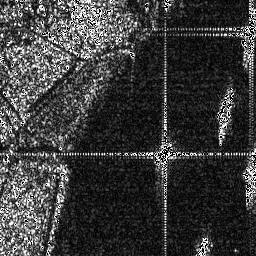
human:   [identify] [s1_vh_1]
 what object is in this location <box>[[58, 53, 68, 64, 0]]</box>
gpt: <ref>1 medium ship at the center</ref>

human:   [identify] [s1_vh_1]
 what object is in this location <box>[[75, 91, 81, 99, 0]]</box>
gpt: <ref>1 small ship at the bottom right</ref>

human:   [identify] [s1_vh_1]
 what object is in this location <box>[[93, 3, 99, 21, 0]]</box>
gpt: <ref>1 medium ship at the top right</ref>